Aerial crown-view tile of a tropical tree (Barro Colorado Island, Panama), acquired 20250512:
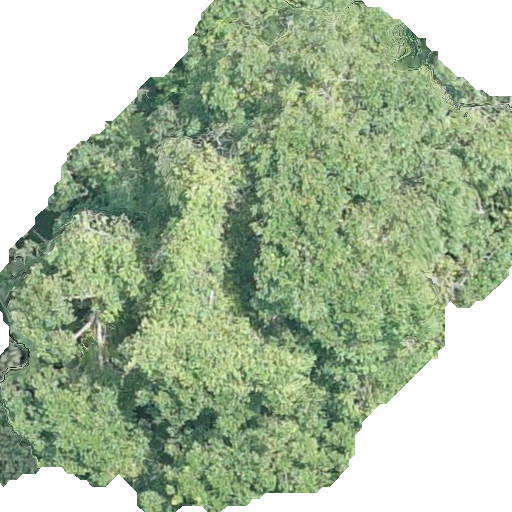
Species: Simarouba amara
GBIF accepted scientific name: Simarouba amara
Crown area: 292.554 m²